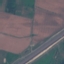
Label: Highway